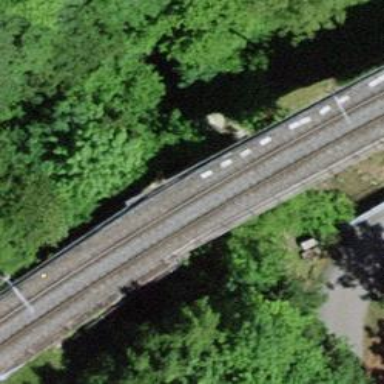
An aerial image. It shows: Railway bridge with electrified tracks and single contact line.